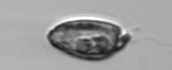
Label: Katodinium_or_Torodinium